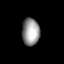
Tissue: lung
Cell type: Myeloid cells
Senescence score: 0.5521
Nuclear area (px): 474
Mean DAPI intensity: 149.127